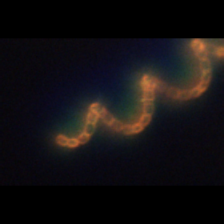
Taxon: Chaetoceros
Group: Diatoms